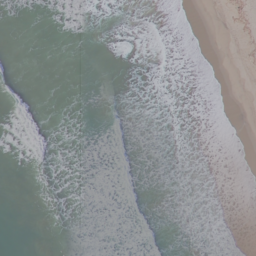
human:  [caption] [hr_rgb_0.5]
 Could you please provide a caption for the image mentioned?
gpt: This is a beach with green sea and white sands .

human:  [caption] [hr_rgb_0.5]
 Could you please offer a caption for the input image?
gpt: Waves slapping a white sand beach throw up white foam .

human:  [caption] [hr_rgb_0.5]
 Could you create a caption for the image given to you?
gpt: The waves coming over and over again to the sand beach .

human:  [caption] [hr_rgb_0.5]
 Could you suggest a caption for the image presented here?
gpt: Waves come to the white sand beach over and over again and throw up white foams .

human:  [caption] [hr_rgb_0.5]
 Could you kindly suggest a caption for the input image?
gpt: Waves come to the white sand beach over and over again with white foasm .